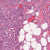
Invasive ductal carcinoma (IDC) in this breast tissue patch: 1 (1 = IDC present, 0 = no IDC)